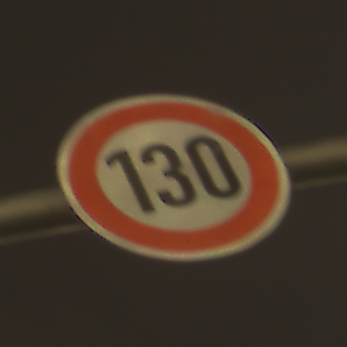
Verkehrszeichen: Geschwindigkeit130
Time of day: Night
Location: Outdoor (Urban)
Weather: Overcast
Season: NotSpecified
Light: Artificial